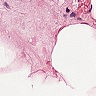
Metastatic tissue present: no